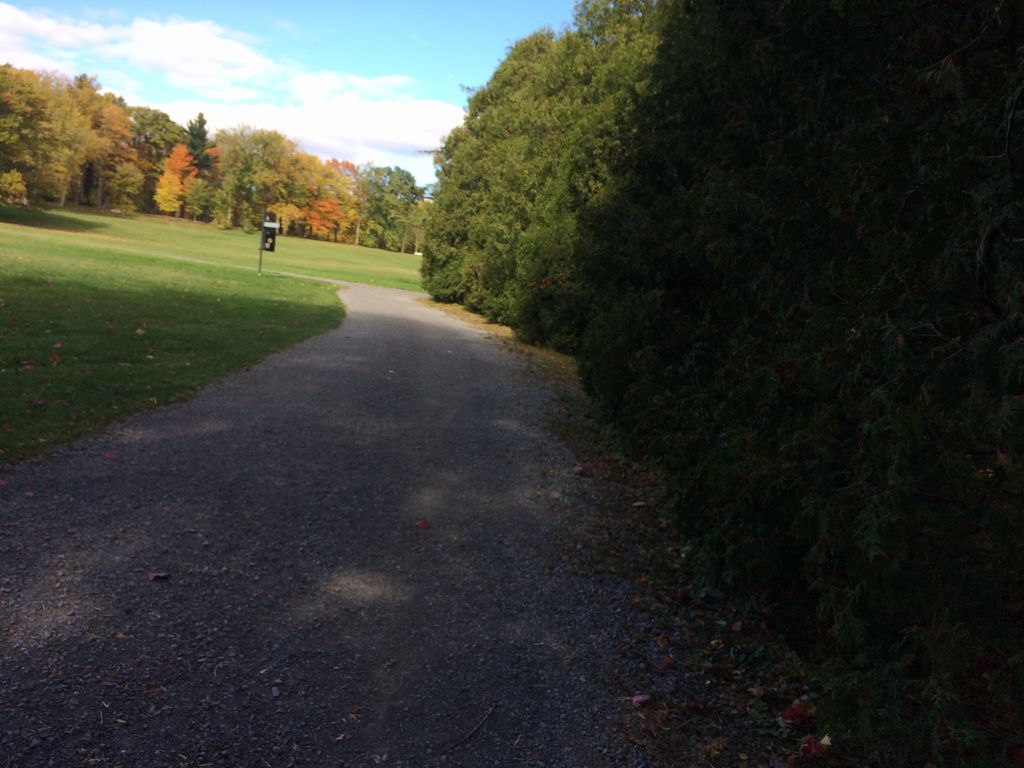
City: quebec_city